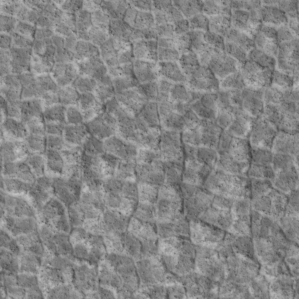
Label: non_frost